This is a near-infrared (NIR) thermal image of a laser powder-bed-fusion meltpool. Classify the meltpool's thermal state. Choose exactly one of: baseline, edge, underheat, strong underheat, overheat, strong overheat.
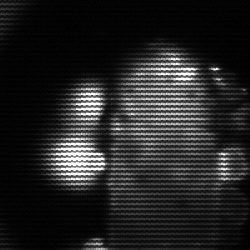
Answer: strong underheat